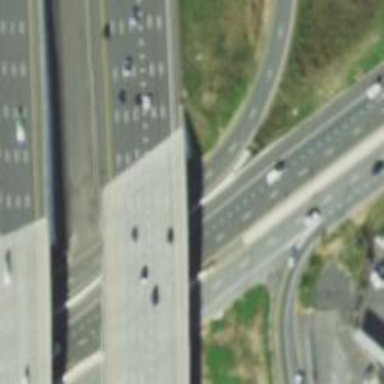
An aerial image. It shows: Motorway bridge crossing urban freeway/expressway.